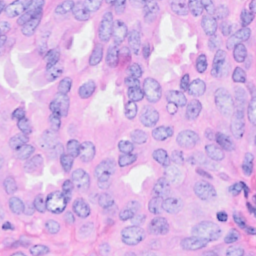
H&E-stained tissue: Breast